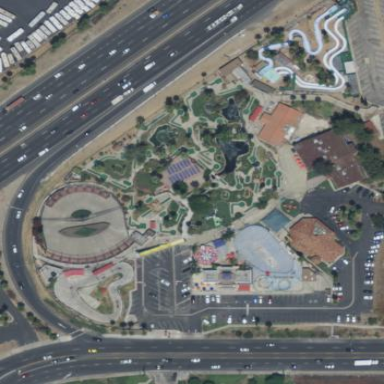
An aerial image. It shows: Miniature golf course.